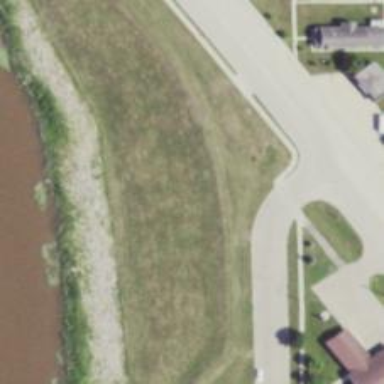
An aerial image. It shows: Levee embankment.